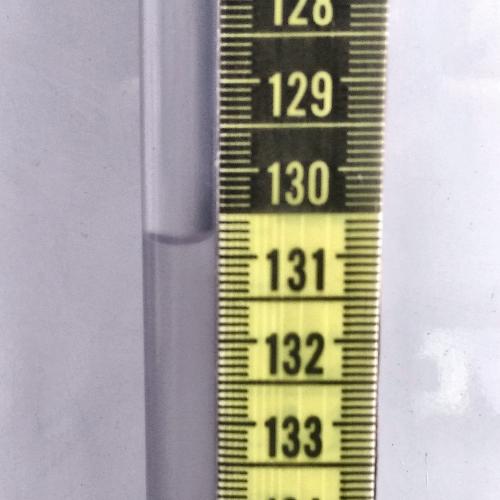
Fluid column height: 130.8 cm